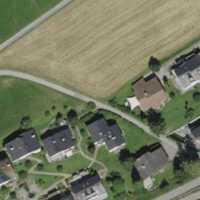
EUNIS habitat code: 55
Species observed at this site:
Pyrrhocorax graculus
Motacilla alba